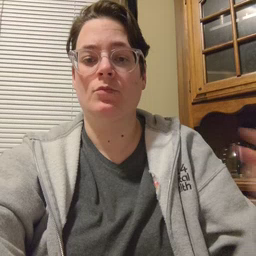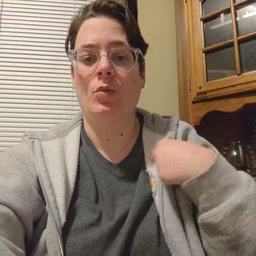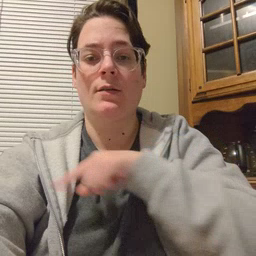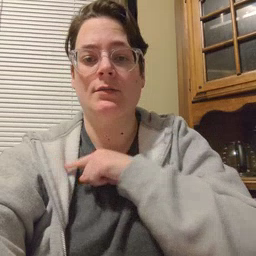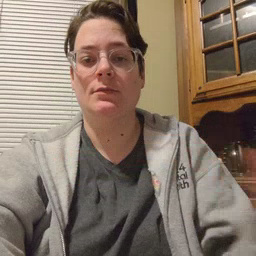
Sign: weus